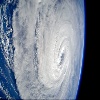
Label: cloud